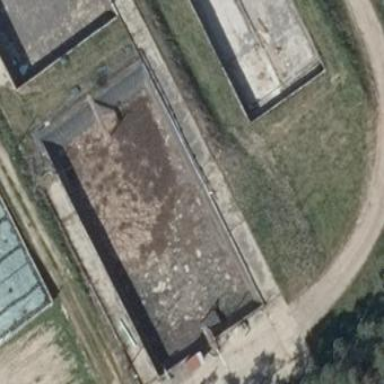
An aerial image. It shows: Bunker silo.